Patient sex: F
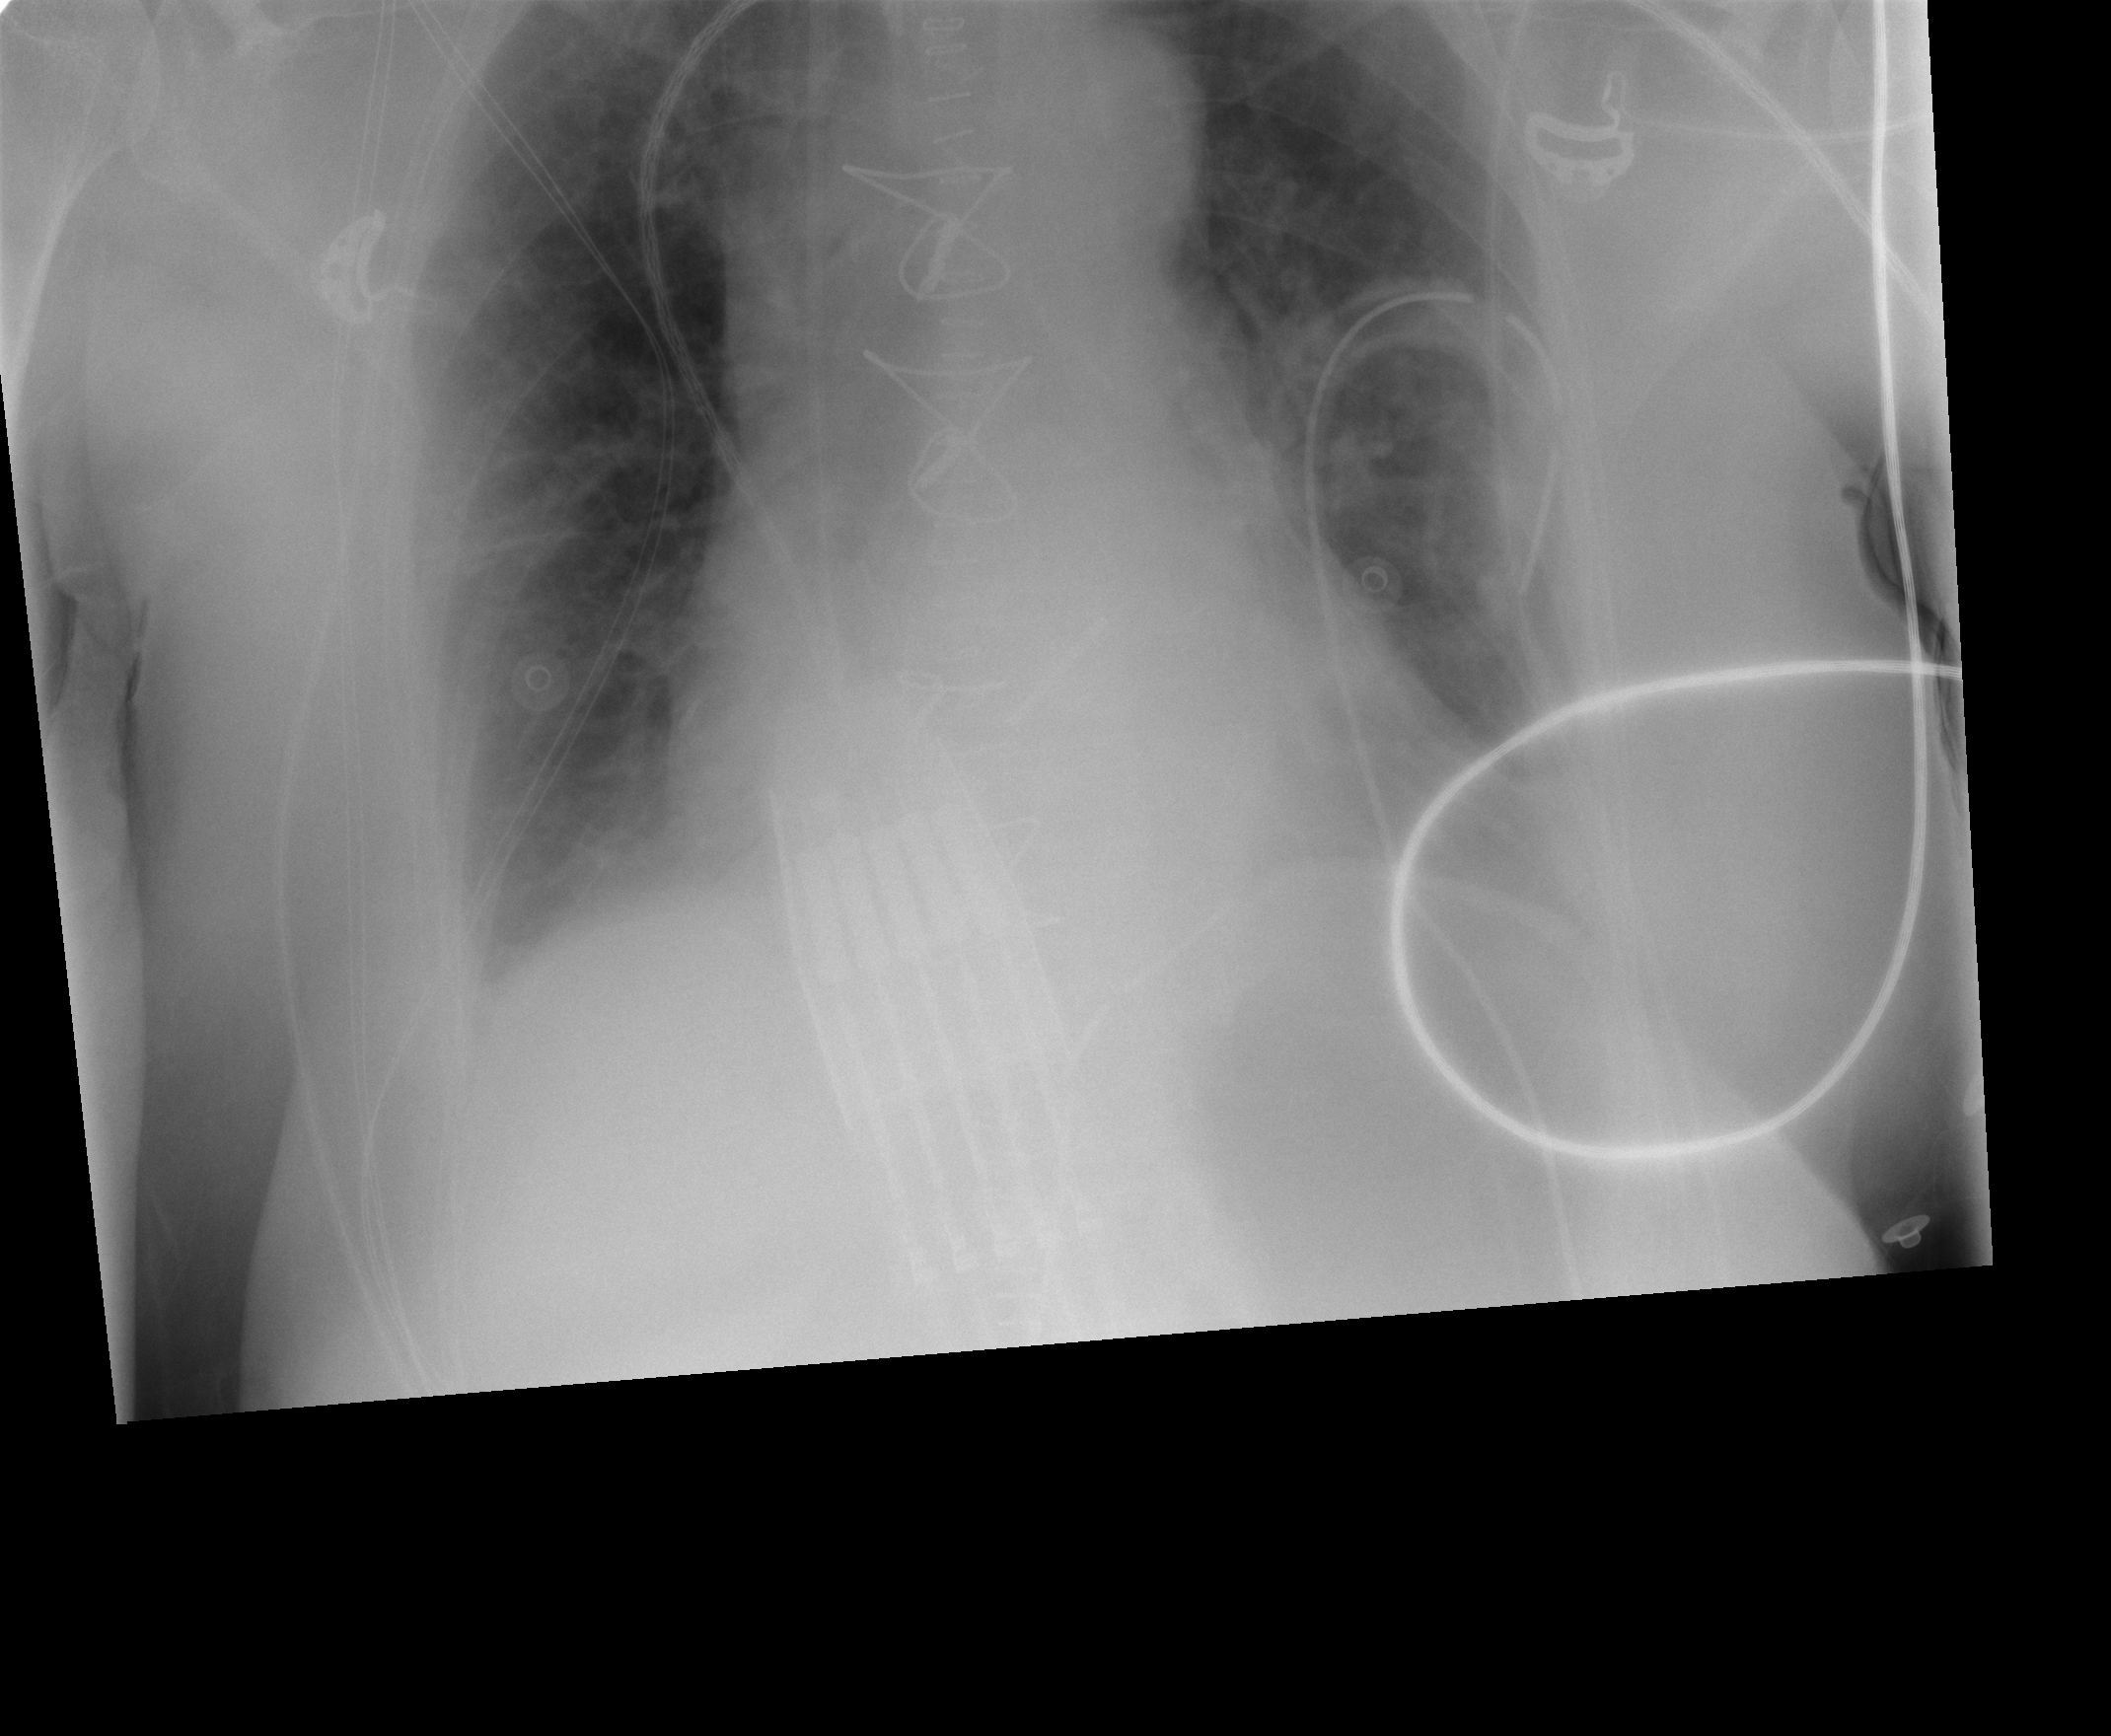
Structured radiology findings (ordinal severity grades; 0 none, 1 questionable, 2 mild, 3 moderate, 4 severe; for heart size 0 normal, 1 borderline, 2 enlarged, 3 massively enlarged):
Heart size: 0
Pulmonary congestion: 2
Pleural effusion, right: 1
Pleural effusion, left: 2
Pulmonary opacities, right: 0
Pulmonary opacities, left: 0
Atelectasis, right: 0
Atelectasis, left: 2